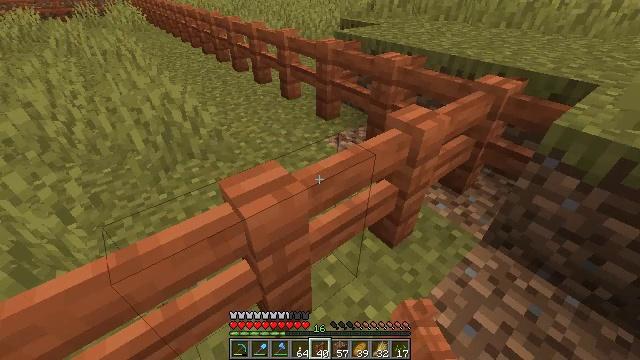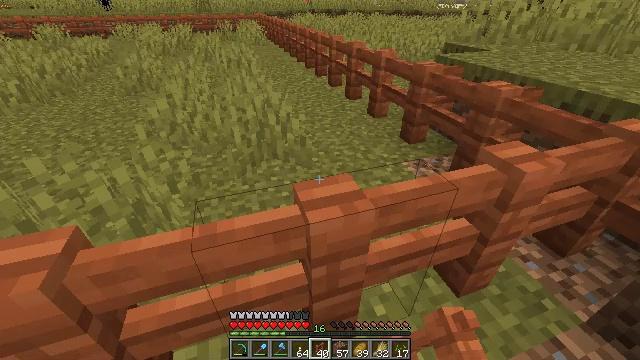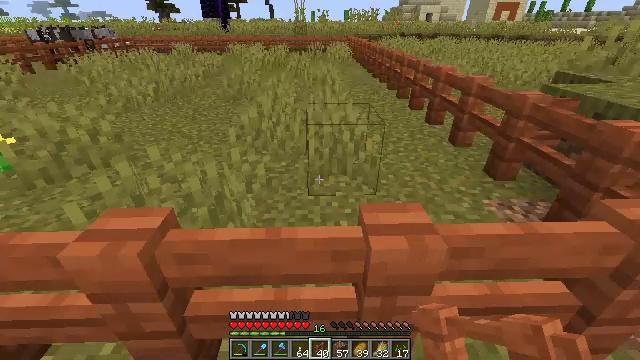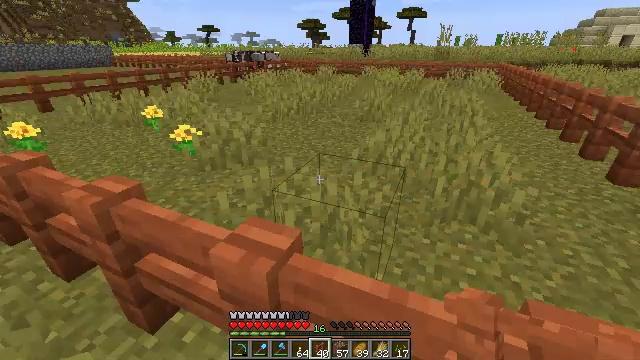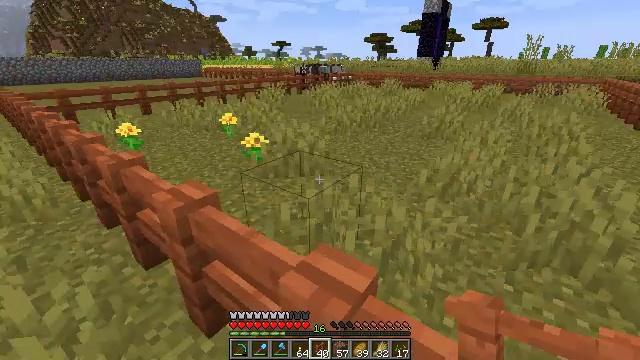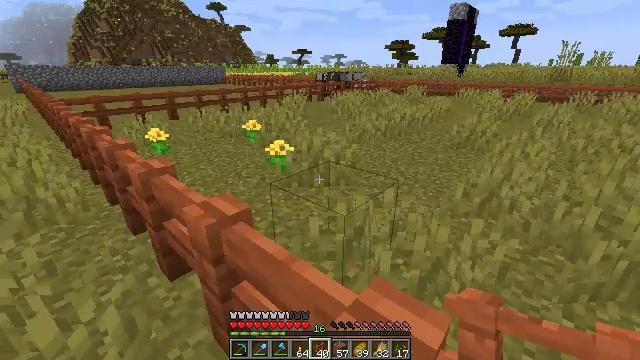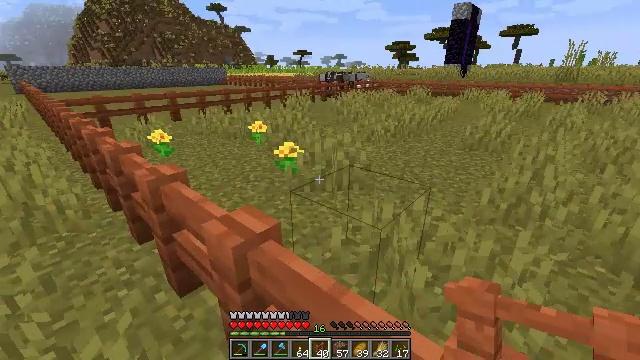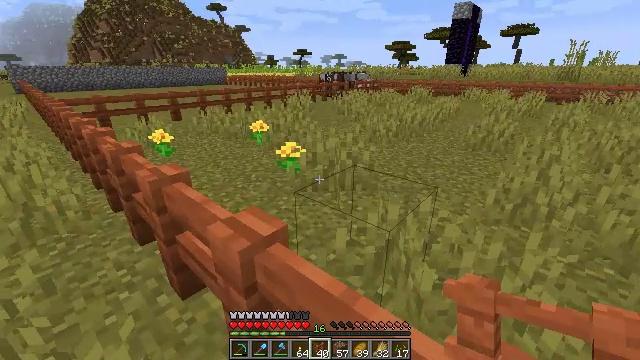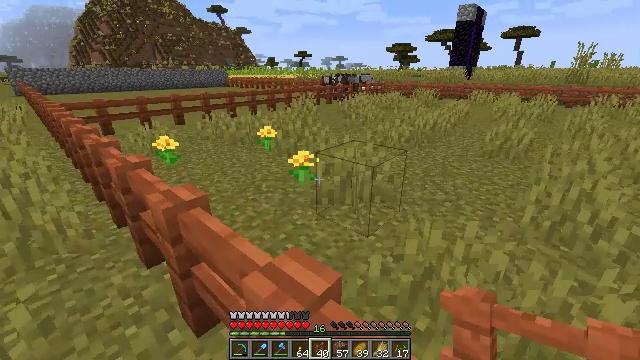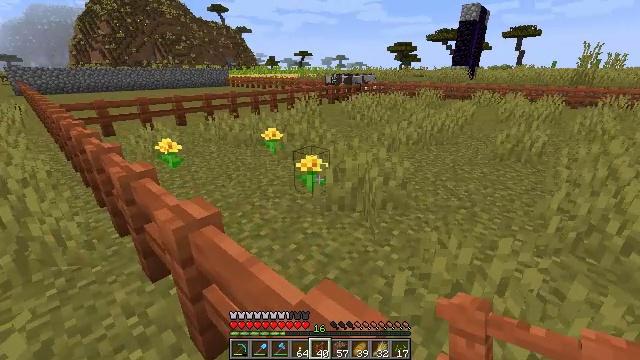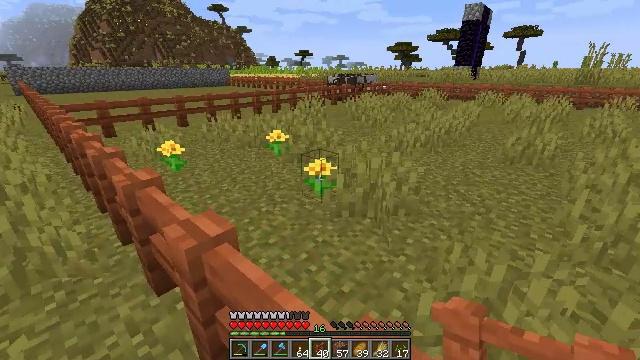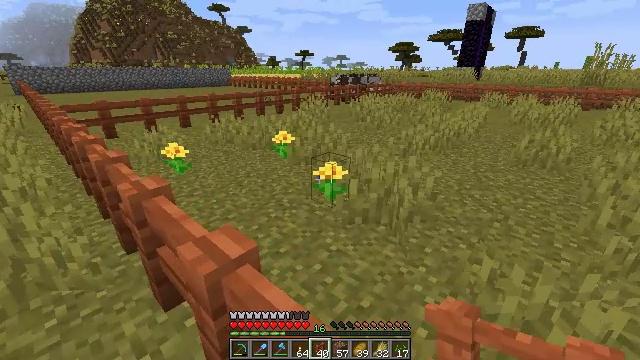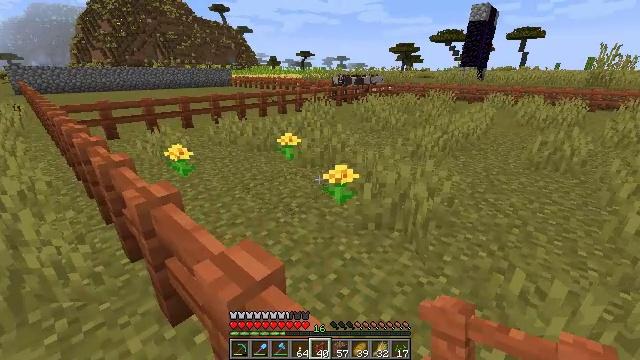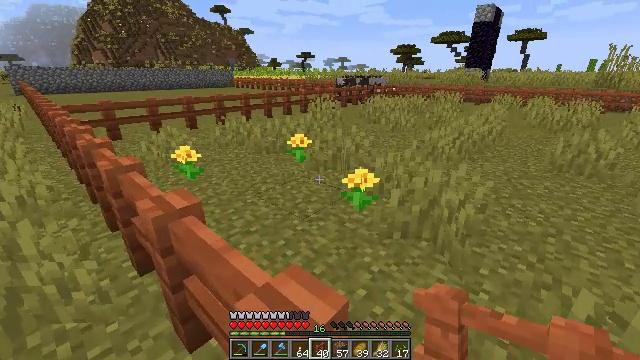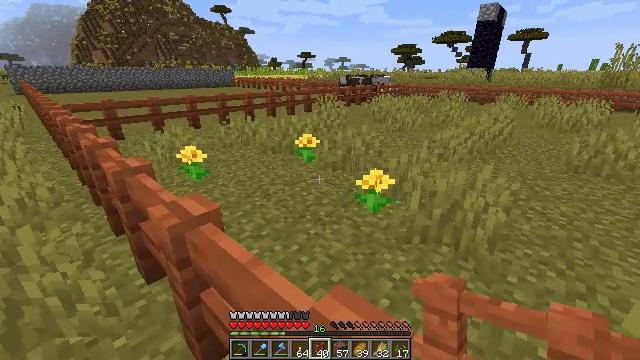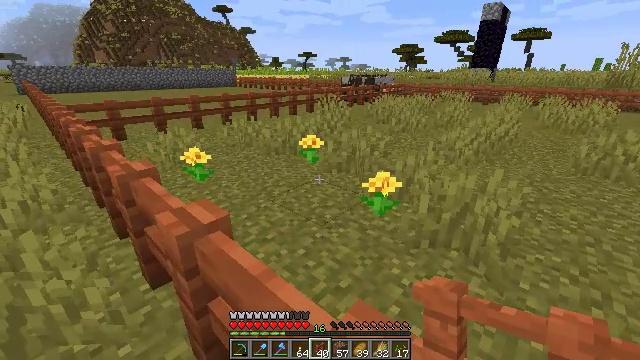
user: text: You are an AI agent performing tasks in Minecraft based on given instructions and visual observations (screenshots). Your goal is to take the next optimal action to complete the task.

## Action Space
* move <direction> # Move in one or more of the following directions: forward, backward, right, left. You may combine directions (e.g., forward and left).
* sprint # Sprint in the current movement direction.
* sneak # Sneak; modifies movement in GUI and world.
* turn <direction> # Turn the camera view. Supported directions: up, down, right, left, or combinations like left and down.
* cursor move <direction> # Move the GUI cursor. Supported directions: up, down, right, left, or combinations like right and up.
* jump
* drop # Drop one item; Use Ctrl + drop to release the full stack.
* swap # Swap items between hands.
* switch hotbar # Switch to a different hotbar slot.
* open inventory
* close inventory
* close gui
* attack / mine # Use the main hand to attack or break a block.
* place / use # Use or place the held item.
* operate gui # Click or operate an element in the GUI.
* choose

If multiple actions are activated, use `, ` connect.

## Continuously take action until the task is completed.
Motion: motion action
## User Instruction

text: Break the acacia fence to collect it.
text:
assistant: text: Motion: turn left and up
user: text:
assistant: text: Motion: move forward and move left, turn left and up
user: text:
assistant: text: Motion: move forward and move left, turn left and up
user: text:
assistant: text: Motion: move forward and move left, turn left and up
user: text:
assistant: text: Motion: move forward and move left, turn left and up
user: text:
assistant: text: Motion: move forward and move left
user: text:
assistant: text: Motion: move forward and move left
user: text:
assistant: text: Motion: move forward and move left
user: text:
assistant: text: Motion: move forward and move left
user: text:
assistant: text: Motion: move forward and move left
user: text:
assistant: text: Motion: move forward and move left
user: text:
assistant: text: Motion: move forward and move left
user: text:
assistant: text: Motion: move forward and move left
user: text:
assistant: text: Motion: move forward and move left
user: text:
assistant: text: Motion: move forward and move left
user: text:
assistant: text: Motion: move forward and move left, turn left
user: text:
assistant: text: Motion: move forward and move left, turn left
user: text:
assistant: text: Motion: move forward and move left, turn left
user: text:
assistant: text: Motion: move forward and move left, turn left
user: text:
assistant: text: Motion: move forward and move left
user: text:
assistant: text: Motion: move forward and move left, turn left
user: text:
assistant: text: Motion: move forward and move left, turn left
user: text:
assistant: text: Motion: move forward and move left, turn left
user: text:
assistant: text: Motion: move forward and move left
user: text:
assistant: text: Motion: move forward and move left
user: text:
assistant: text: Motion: move forward and move left
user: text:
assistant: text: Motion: move forward and move left
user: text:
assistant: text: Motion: move forward and move left
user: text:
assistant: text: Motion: move forward and move left
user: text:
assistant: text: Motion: move forward and move left